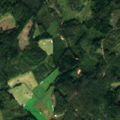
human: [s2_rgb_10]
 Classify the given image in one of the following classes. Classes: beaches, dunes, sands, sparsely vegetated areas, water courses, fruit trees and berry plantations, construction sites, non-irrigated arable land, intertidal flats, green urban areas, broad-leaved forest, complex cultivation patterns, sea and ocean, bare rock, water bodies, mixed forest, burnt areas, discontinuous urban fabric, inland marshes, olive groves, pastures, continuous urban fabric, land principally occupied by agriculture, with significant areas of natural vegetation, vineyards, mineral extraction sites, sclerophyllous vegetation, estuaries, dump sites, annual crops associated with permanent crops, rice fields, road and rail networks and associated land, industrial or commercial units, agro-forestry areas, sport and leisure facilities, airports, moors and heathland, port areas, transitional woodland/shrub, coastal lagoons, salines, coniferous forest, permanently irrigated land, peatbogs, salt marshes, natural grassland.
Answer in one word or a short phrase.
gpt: coniferous forest, mixed forest, transitional woodland/shrub